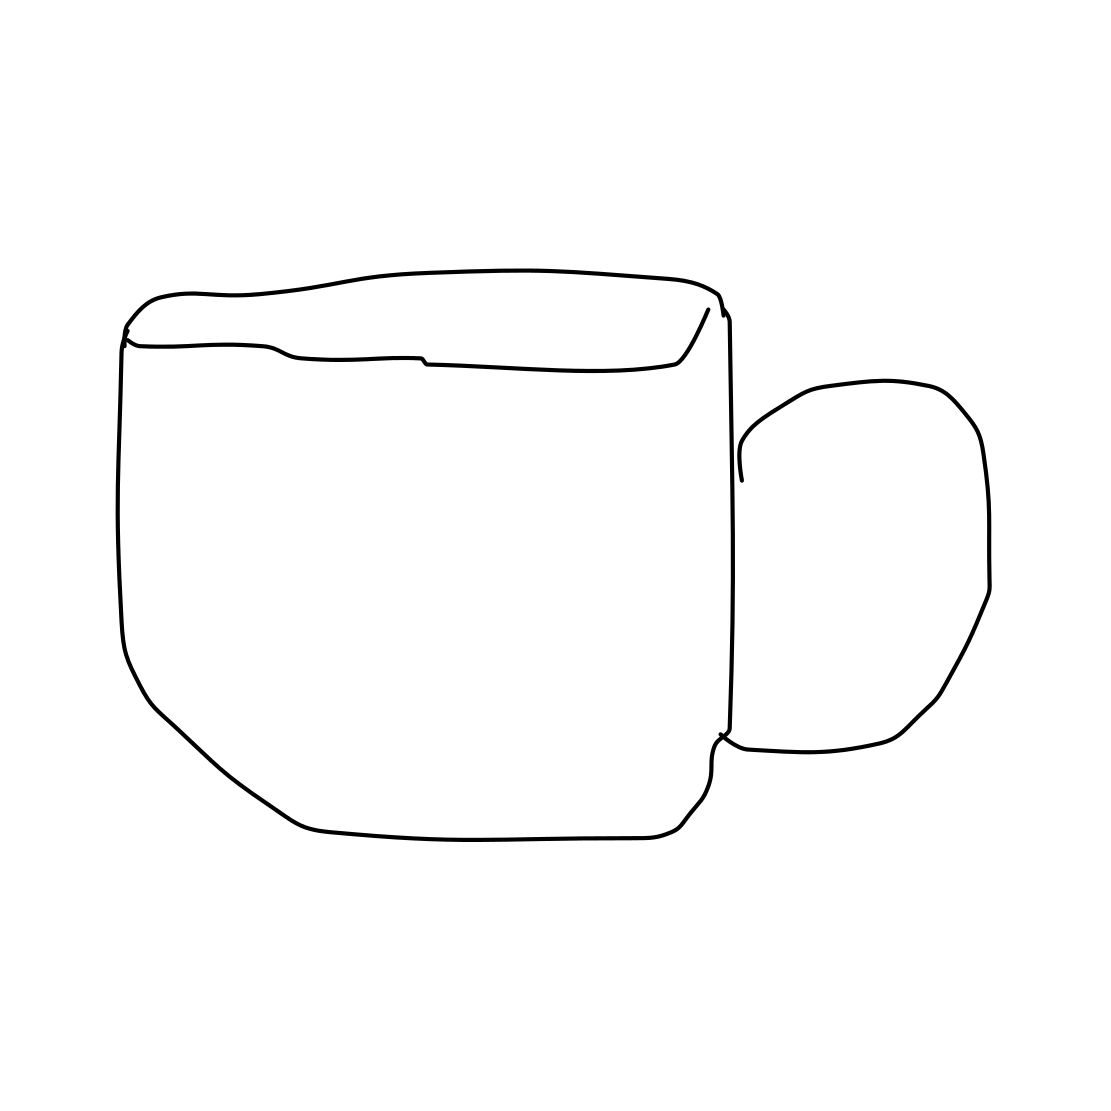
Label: teacup